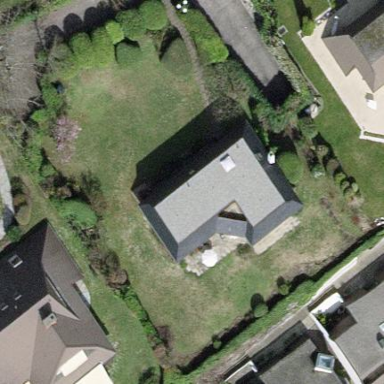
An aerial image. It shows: Garden enclosed by fence.